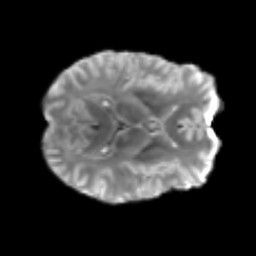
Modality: T2w
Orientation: axial
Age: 37
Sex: male
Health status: healthy
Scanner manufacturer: siemens
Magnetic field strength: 3 T
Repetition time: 3.6 s
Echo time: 0.092 s